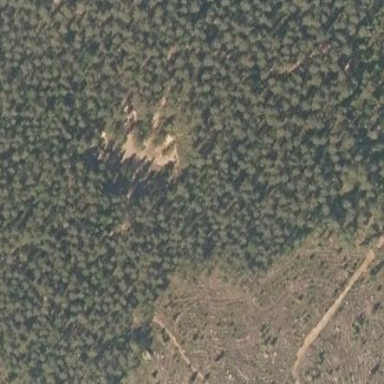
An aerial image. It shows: Woodland with evergreen needle-leaved trees.